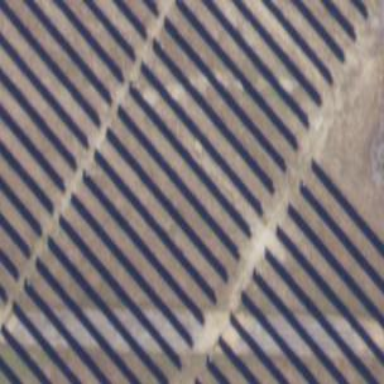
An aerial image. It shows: Solar power generator using photovoltaic method with solar photovoltaic panel types.